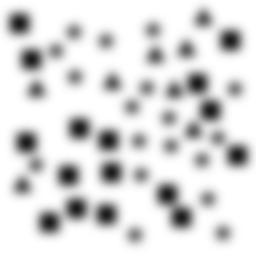
Squares: 16
Triangles: 8
Stars: 18
Total shapes: 42